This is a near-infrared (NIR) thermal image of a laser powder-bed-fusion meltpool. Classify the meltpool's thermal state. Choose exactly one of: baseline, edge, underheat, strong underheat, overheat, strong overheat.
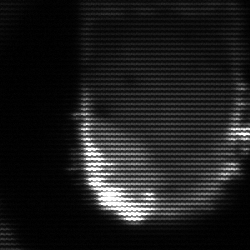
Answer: baseline